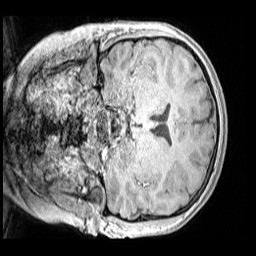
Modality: MP2RAGE
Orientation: coronal
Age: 11
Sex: male
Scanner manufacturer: siemens
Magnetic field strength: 3 T
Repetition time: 4 s
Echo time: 0.00299 s